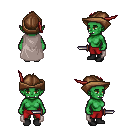
a pixel art fantasy rpg character, female body template, orc, green skin, gray cape, red pants, brunette mohawk hairstyle, leather cap, black shoes, dagger, four views (front, back, left, right), 2x2 character sprite sheet, small pixel art, hard edges, no anti-aliasing